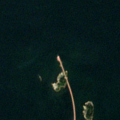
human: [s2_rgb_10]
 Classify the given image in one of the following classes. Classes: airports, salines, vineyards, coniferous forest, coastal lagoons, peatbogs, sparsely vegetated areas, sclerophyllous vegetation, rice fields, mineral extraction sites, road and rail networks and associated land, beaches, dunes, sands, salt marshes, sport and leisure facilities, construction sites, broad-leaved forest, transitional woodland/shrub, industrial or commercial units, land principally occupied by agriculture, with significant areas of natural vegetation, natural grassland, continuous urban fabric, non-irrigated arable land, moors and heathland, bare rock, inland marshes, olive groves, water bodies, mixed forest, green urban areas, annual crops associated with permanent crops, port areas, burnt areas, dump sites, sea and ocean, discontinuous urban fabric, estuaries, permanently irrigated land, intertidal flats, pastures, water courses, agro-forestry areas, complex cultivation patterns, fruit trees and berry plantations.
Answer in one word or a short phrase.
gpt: sea and ocean